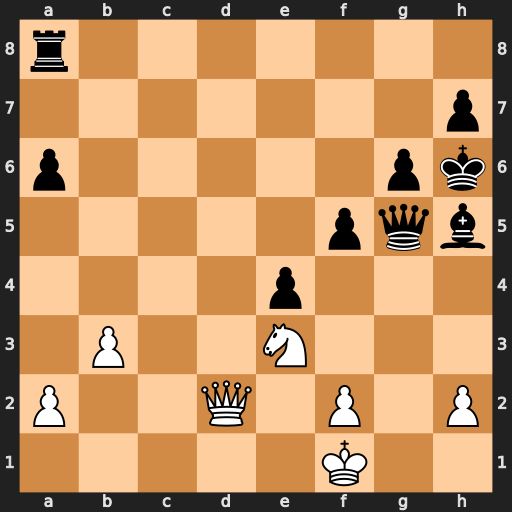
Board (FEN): r7/7p/p5pk/5pqb/4p3/1P2N3/P2Q1P1P/5K2
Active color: w
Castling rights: -
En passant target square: -
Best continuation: h4 Be2+ Kxe2 Qd8 Nxf5+